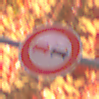
Verkehrszeichen: Ueberholverbot
Umgebung: Outdoor, Urban
Tageszeit: MorningAfternoon
Wetter: Clear
Licht: Natural
Jahreszeit: NotSpecified
Kontrast: MediumContrast